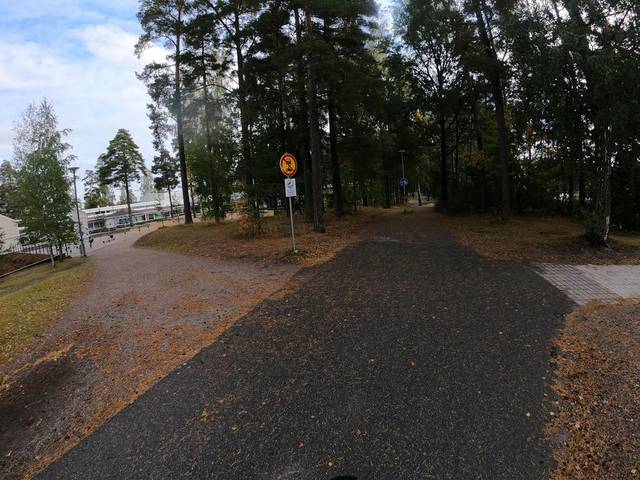
Region: Finland
Coordinates: 60.179, 24.805